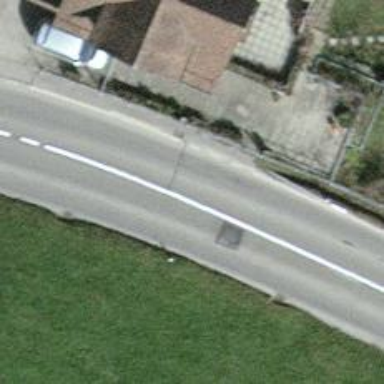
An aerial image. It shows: Secondary road.